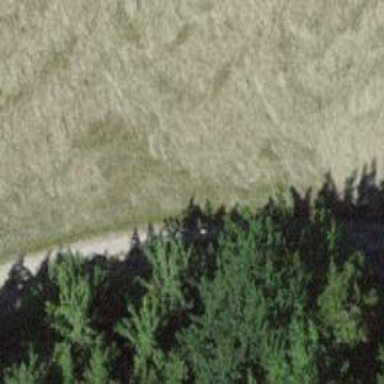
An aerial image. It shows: Gravel track with grade3 tracktype.